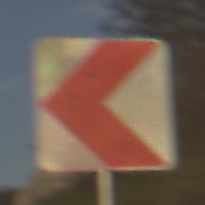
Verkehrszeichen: RichtungstafelnInKurvenKleinRechts
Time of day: SunriseSunset
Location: Outdoor (Nature)
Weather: PartlyCloudy
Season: NotSpecified
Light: Natural